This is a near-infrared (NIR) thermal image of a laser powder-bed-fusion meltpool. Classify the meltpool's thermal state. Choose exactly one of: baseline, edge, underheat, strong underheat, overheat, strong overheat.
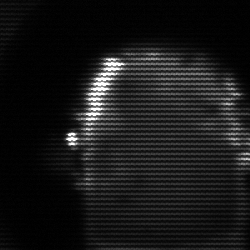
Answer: baseline